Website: home-depot
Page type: review-order
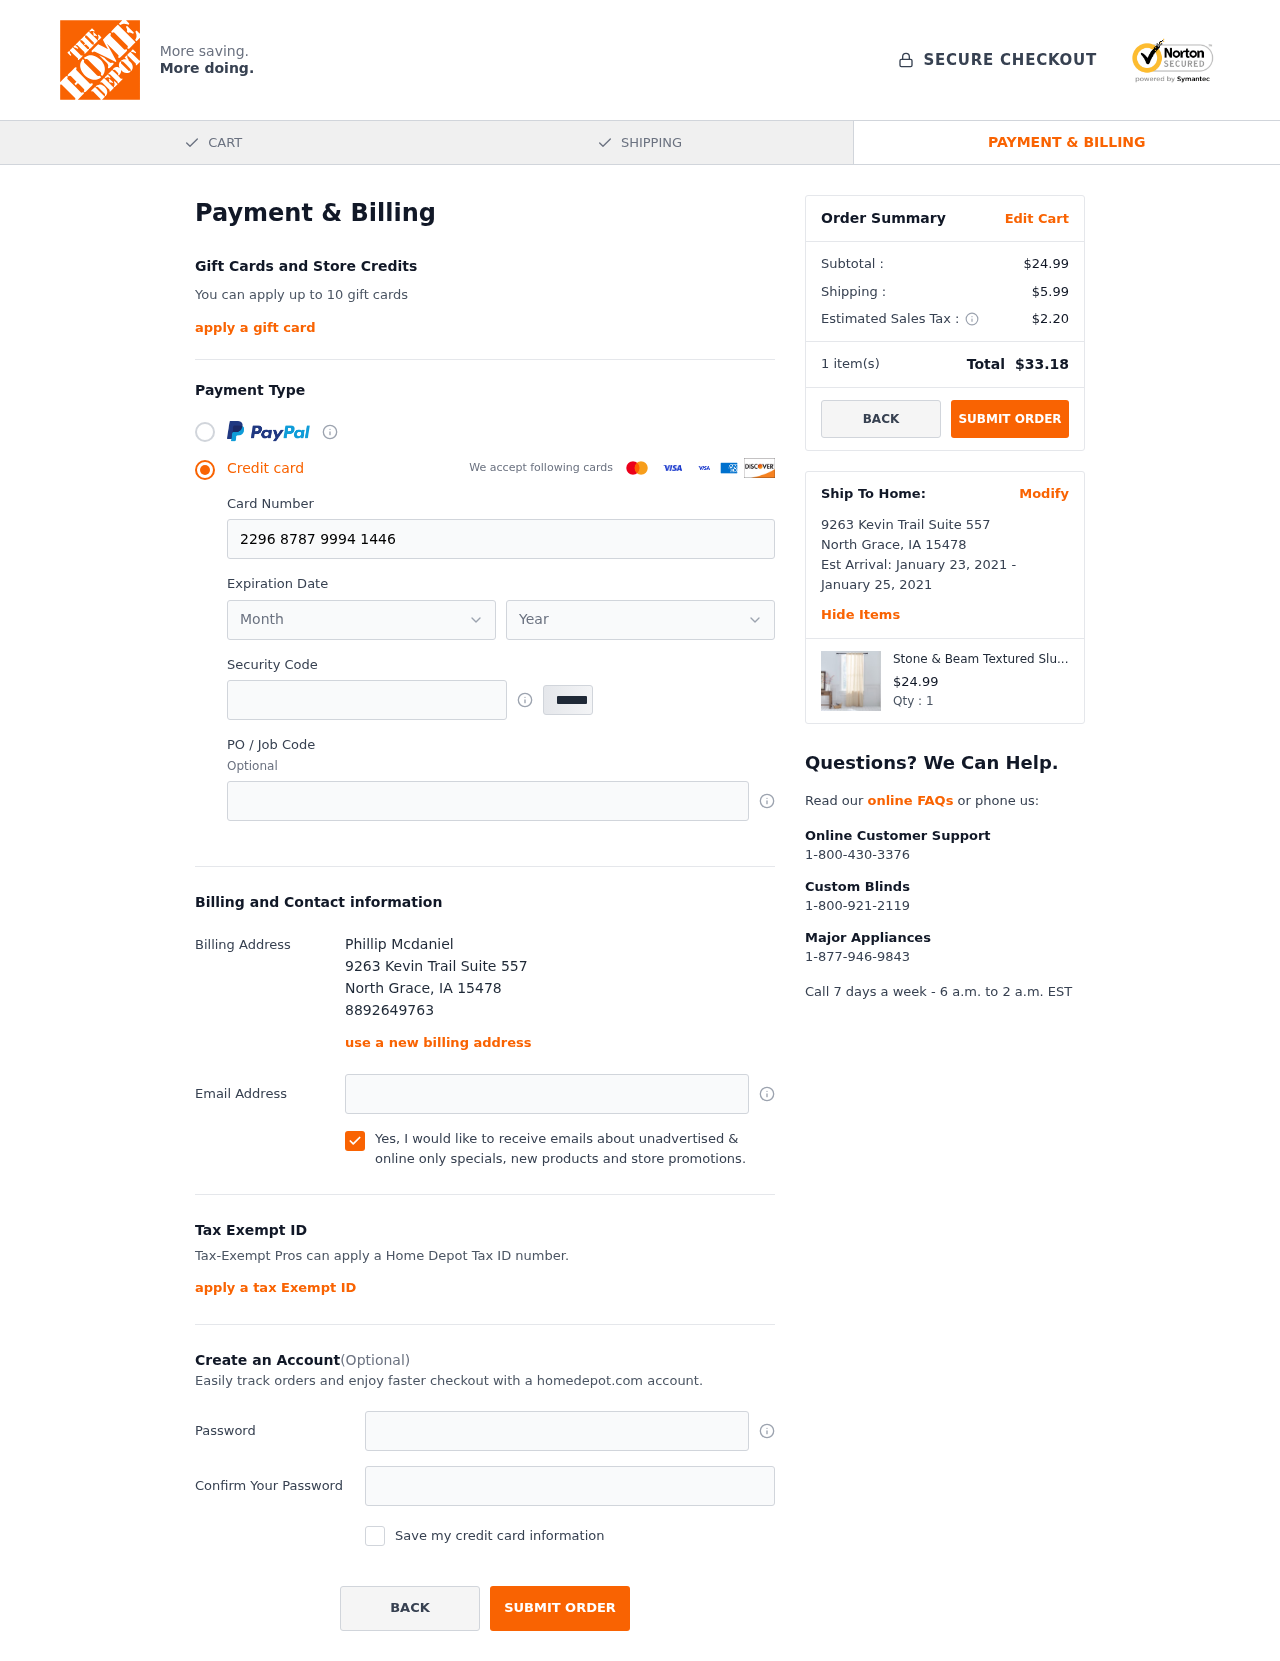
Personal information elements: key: PII_CARD_EXPIRY_MONTH
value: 12
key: PII_CARD_EXPIRY_YEAR
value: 30
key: PII_CITY
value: North Grace
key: PII_FULLNAME
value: Phillip Mcdaniel
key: PII_PHONE
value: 8892649763
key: PII_POSTCODE
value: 15478
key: PII_STATE_ABBR
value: IA
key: PII_STREET
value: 9263 Kevin Trail Suite 557
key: PII_CARD_NUMBER
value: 2296 8787 9994 1446
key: PII_CARD_CVV
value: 483
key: PII_EMAIL
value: phillip.mcdaniel@yahoo.com
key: PII_STREET2
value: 9263 Kevin Trail Suite 557
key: PII_POSTCODE2
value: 15478
Product elements: key: PRODUCT1_NAME
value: Stone & Beam Textured Slub Cotton Curtain Panel
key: PRODUCT1_PRICE
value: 24.99
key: PRODUCT1_QUANTITY
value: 1
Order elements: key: ORDER_SUBTOTAL
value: $24.99
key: ORDER_SHIPPING_COST
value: $5.99
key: ORDER_TAX
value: $2.20
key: ORDER_NUM_ITEMS
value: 1
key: ORDER_TOTAL
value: $33.18
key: ORDER_SHIPPING_DATE
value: January 23, 2021
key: ORDER_DELIVERY_DATE
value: January 25, 2021